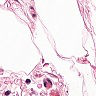
Metastatic tissue present: no